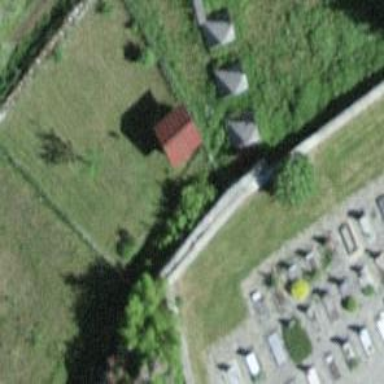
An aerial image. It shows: City wall in the picture.